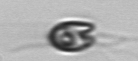
Label: flagellate_morphotype1